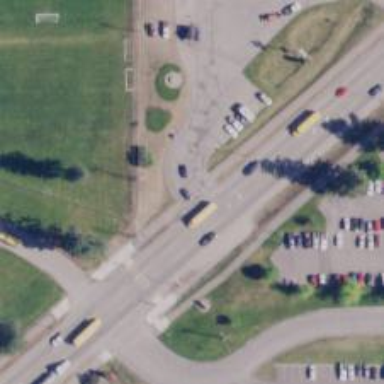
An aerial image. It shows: Crossing on cycleway.